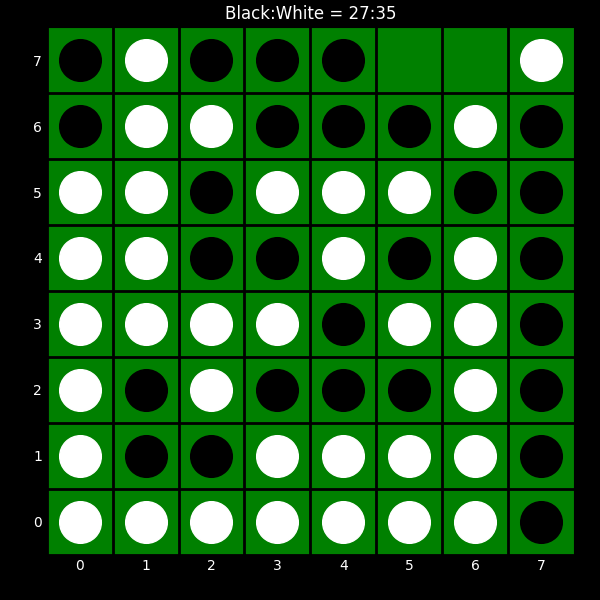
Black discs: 27
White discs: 35